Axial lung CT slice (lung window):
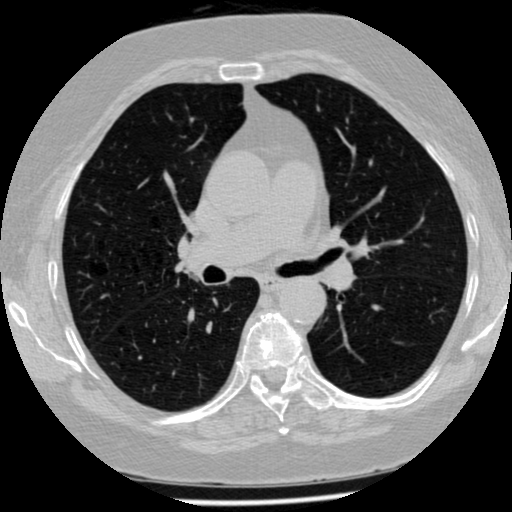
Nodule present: no